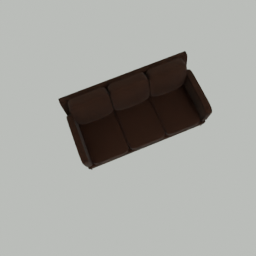
Label: furniture